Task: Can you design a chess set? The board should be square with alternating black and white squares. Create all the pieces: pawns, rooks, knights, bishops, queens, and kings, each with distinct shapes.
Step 4329:
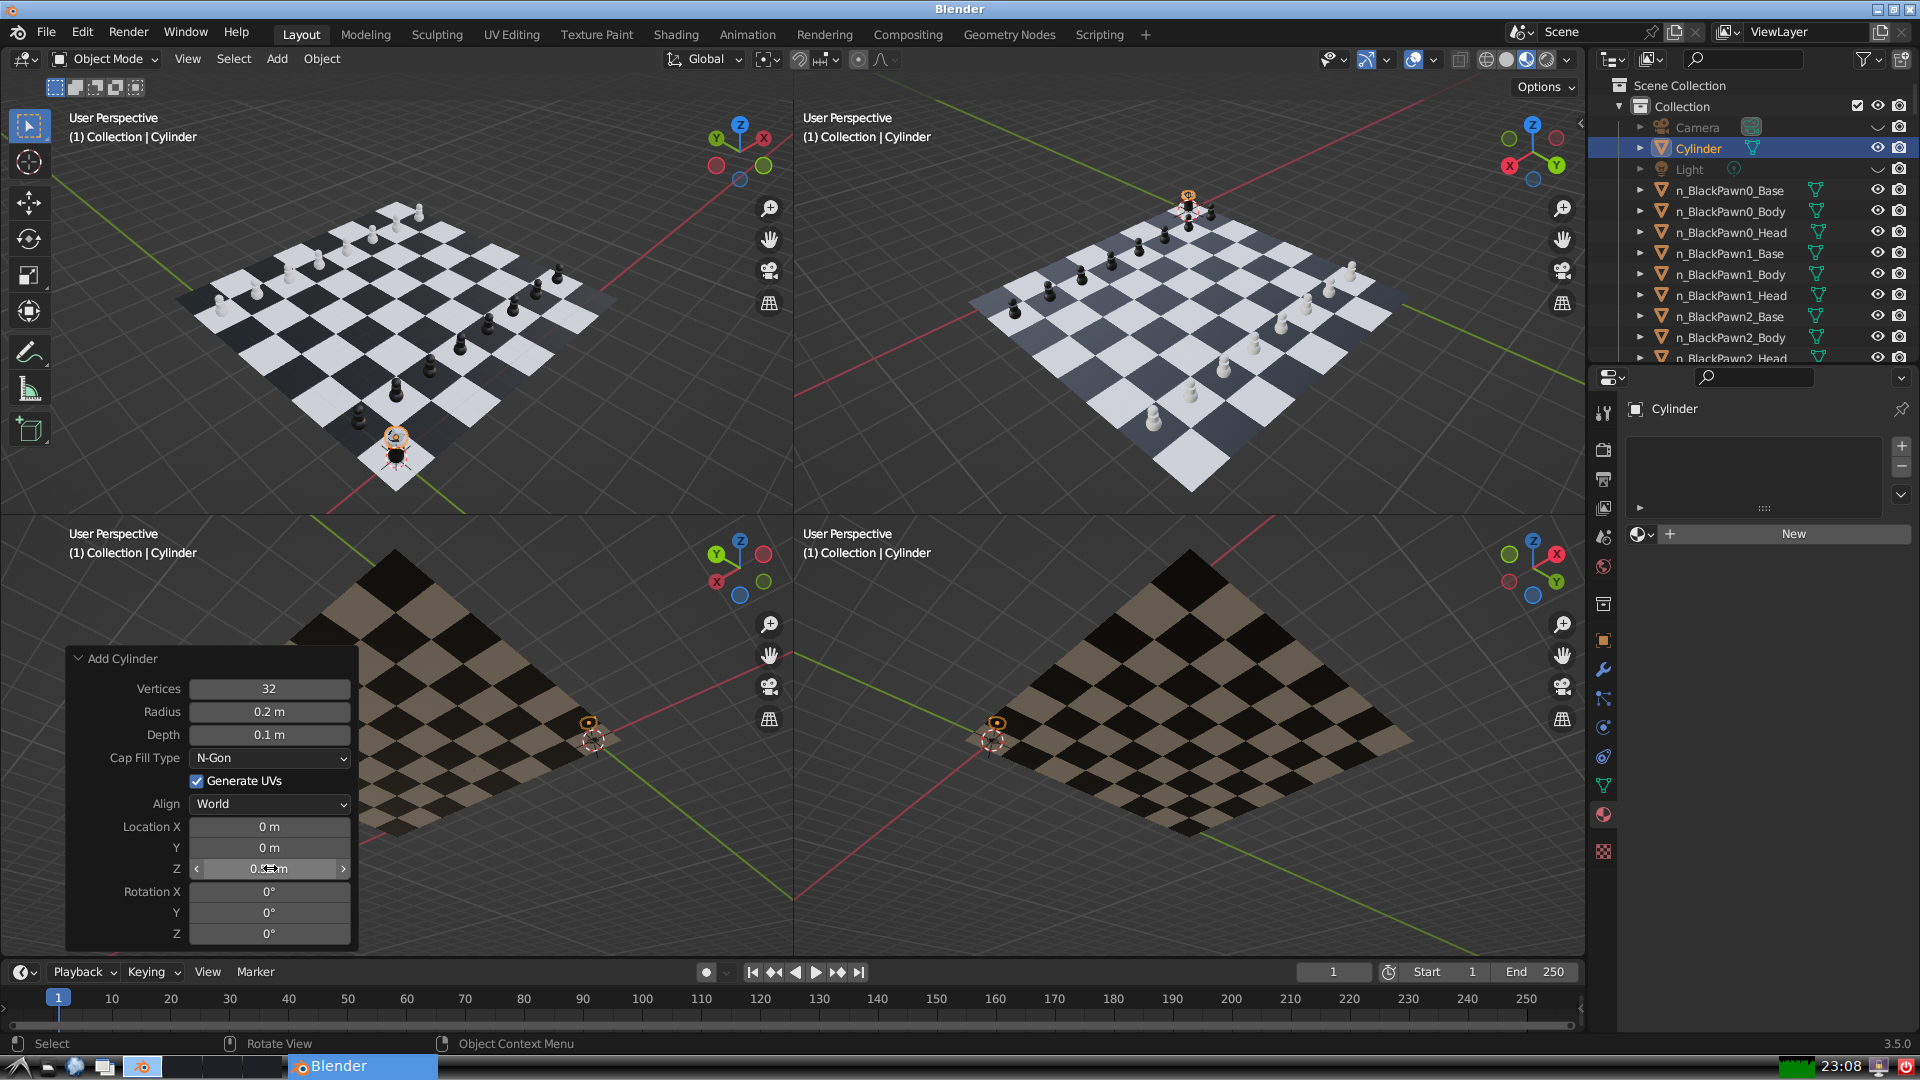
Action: {"mouse_move": [960, 540]}